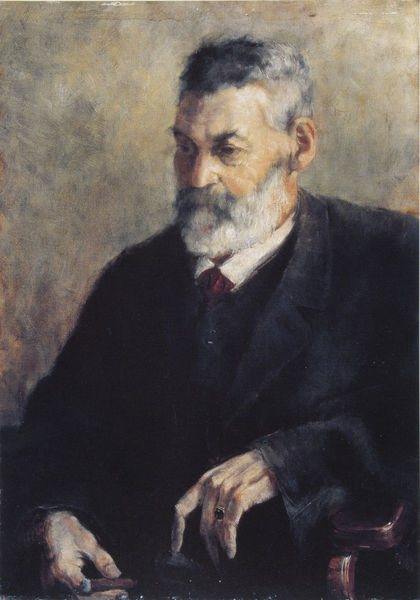
Titel: Bildnis des Vaters
Künstler: Franz Marc
Standort: München
Institution: Städtische Galerie im Lenbachhaus
Schlagwörter: blau, dunkel, gemälde, hand, mann, weiß, gelb, impressionismus, ocker, sitzen, braun, finger, grau, haar, hintergrund, holz, mund, nase, ohr, profil, raum, schmuck, schwarz, stirn, stuhl, blick, rot, malerei, alt, anzug, bart, hemd, jacke, wand, augen, falten, gesicht, kragen, stein, vollbart, ärmel, bildnis, holzstuhl, hände, portrait, porträt, einsam, auge, haare, halbfigur, mantel, sessel, sitzend, vater, augenbrauen, brustbild, kontrast, ohren, rosa, schulter, deutschland, armlehne, lehne, alter mann, krawatte, rauchen, zigarre, ernst, faltig, starr, stuhllehne, nachdenklich, augenbraue, still, hemdkragen, jackett, revers, sakko, jacket, weste, ring, alter, links, backenbart, freud, kurz, abwesend, schlips, halbprofil, portät, zigarette, raucher, versonnen, adliger, asche, sitzportrait, männerbildnis, anzugjacke, han, holzmaserung, ringfassung, siegelring, lebendig, graue haare, haate, ausdruckslos, 1900, 1880, 1890, halbseitlich, ßeporträt, bnart, zigarrre, zarz, nachdaenklich, ring#, dunker anzug